Question: '''
CREATE OR REPLACE PROCEDURE displayCondoDetails
AS
unitNumber condo_unit.unit_num%TYPE;
condoFee condo_unit.condo_fee%TYPE;
BEGIN
FOR x IN (SELECT unit_num, condo_fee INTO unitNumber, condoFee FROM condo_unit)
LOOP
DBMS_OUTPUT.PUT_LINE(RTRIM(unitNumber)||' '||(condoFee));
END LOOP;
END;
/
'''
Stored Procedure Call
'''
BEGIN
displayCondoDetails;
END;
/
'''
I am getting 14 blank spaces instead of displaying 14 records.
I am not sure where i am doing something wrong.

There are only 14 records in this table.
<URL>
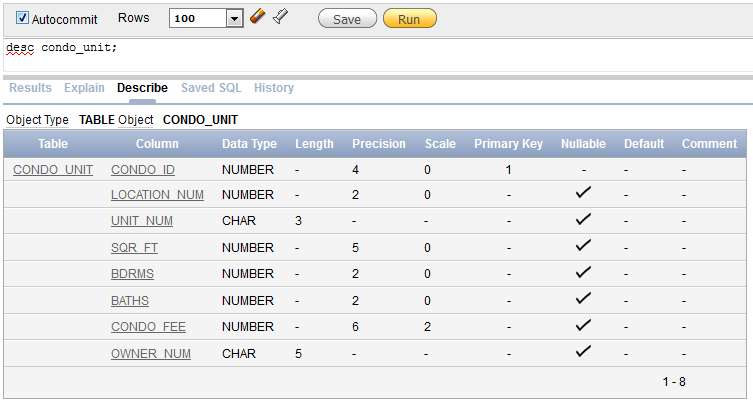
Answer: A 'select into' statement and a <URL> are two different things. A cursor FOR loop implicitly declares its own record variable from its cursor, so you should not declare your own as it won't be populated. Try something like this:
'''
create or replace procedure displaycondodetails
as
begin
for r in (
select unit_num, condo_fee from condo_unit
)
loop
dbms_output.put_line(ltrim(rtrim(r.unit_num)||' '||r.condo_fee));
end loop;
end;
/
'''